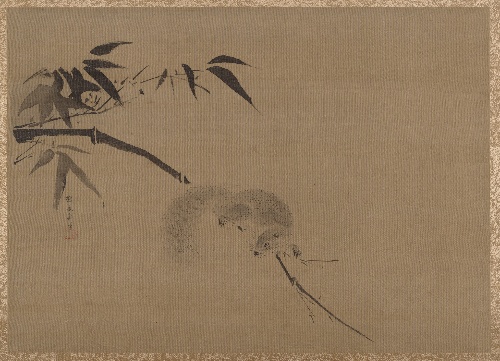
Artist: Kano Tan'yū
Artist bio: Japanese, 1602–1674
Date: ca. 1650
Object type: Album leaf
Classification: Paintings
Medium: Album leaf; ink and color on silk
Culture: Japan
Period: Edo period (1615–1868)
Dimensions: 10 x 14 in. (25.4 x 35.6 cm)
Department: Asian Art
Credit line: Charles Stewart Smith Collection, Gift of Mrs. Charles Stewart Smith, Charles Stewart Smith Jr., and Howard Caswell Smith, in memory of Charles Stewart Smith, 1914
Accession year: 1914
Repository: Metropolitan Museum of Art, New York, NY
Tags: Squirrels|Bamboo